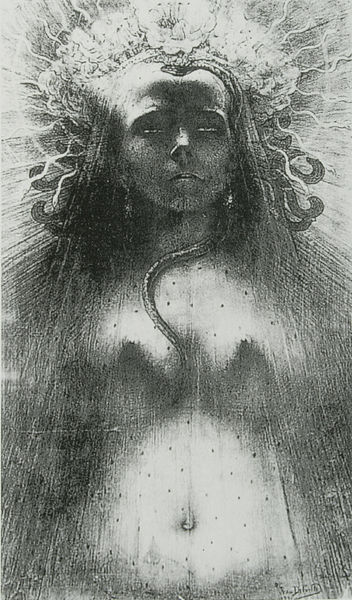
Titel: Das Idol der Perversität
Künstler: Jean Delville
Standort: Mailand
Institution: Privatbesitz
Schlagwörter: akt, dunkel, gott, körper, nackt, schatten, umhang, weiß, blumen, brust, busen, frau, grau, haar, hell, licht, mund, schmuck, schwarz, zeichnung, blick, dame, schleier, hochformat, symbolismus, augen, gesicht, stirnband, porträt, sonne, haare, ohrringe, brustbild, diadem, krone, locken, engel, brüste, frauenakt, düster, grafik, graphik, nebel, beleuchtung, jugendstil, glanz, starr, nabel, bauch, nackte, bauchnabel, brustwarzen, transparenz, oberkörper, femme, leuchten, foto, punkte, blitze, strahlen, torso, druck, lithographie, schwarz-weiß, stich, schlange, kranz, göttin, femme fatale, schein, heiligenschein, frontalansicht, nimbus, medusa, meduse, schlangen, erscheinung, königin, heilige, winden, erleuchtung, ohringe, kupferstich, sünde, gloriole, kleopatra, kopfschmuck, scheinen, fatale, weiblichkeit, strahlenkranz, natter, steinern, corona, moreau, rossetti, boocioni, nudist, schlangenhaupt, serpent, starrheit, symboliste, theseus